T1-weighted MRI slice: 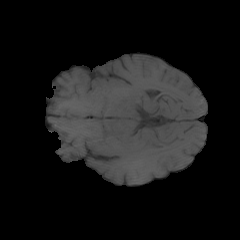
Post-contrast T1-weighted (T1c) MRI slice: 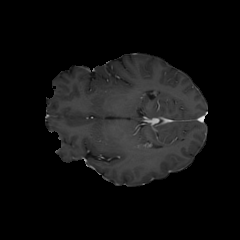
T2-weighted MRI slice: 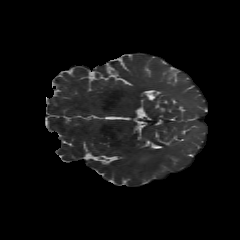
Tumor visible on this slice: yes